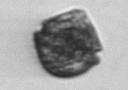
Label: Scrippsiella